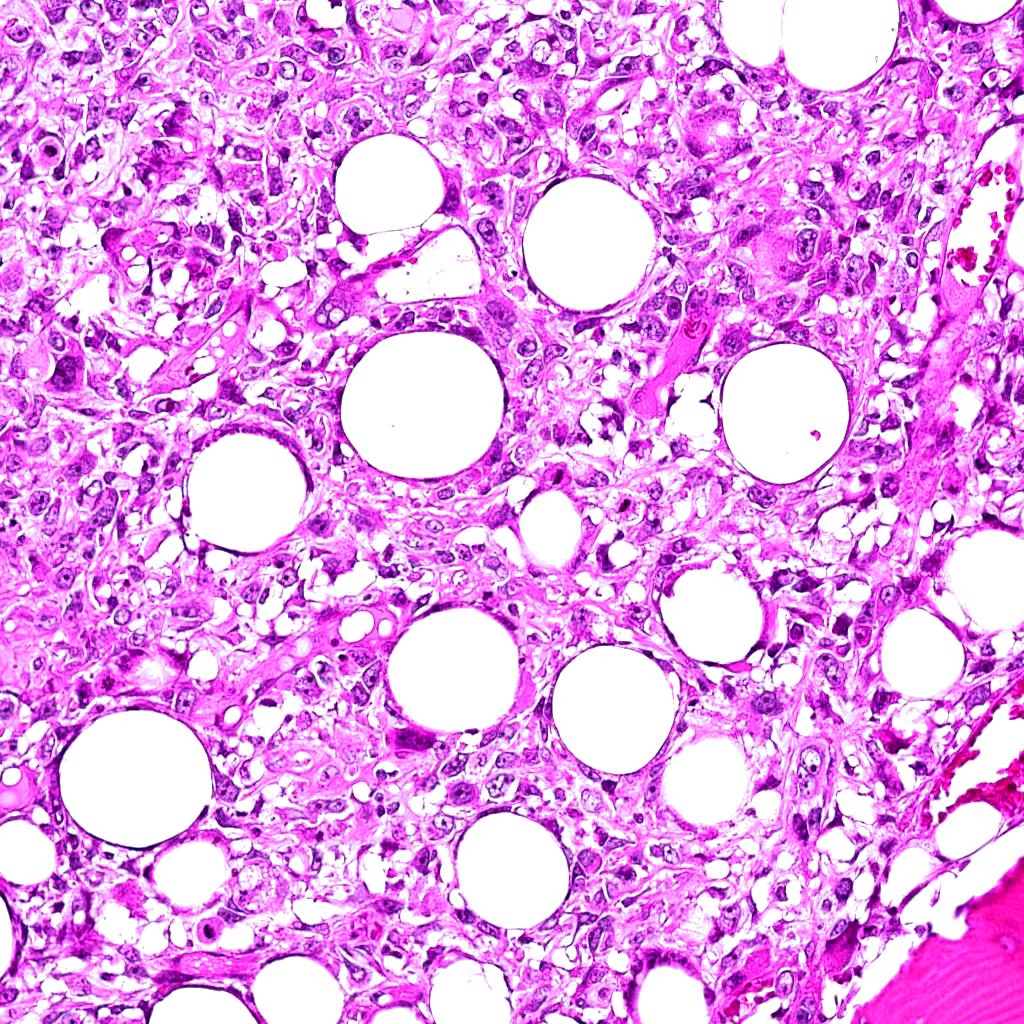
Label: Viable